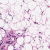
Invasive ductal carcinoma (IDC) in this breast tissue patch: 0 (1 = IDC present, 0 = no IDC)